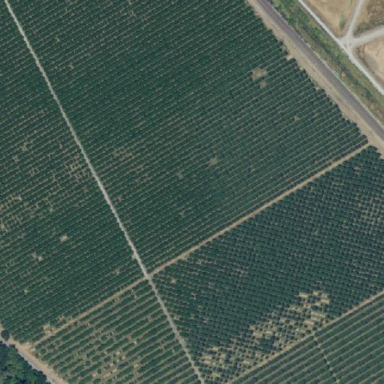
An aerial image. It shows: Orchard.